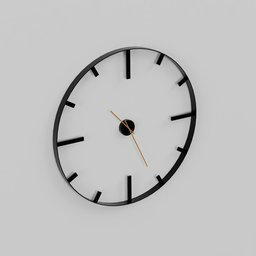
Label: decoration